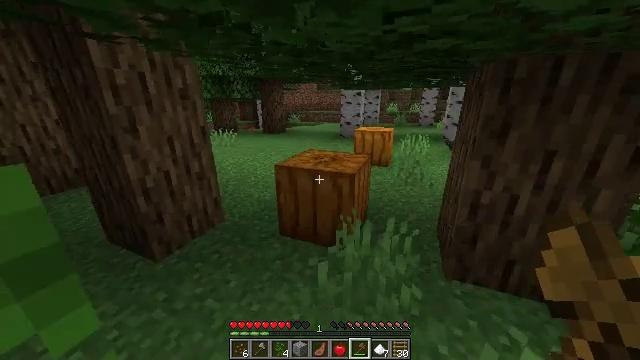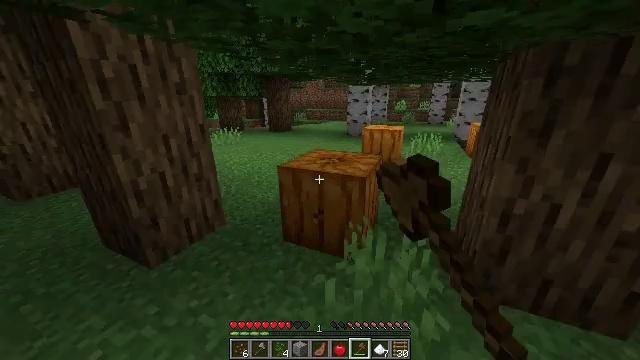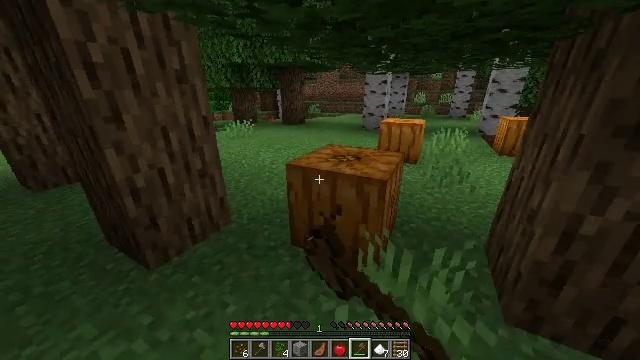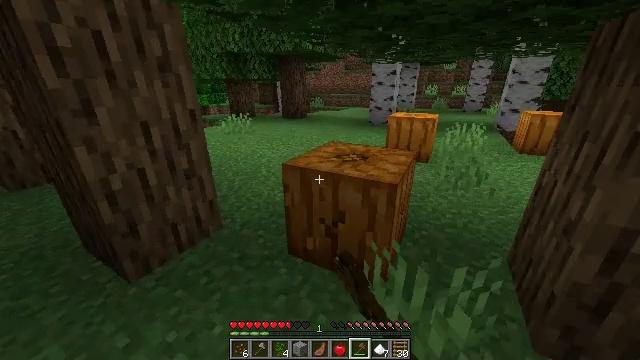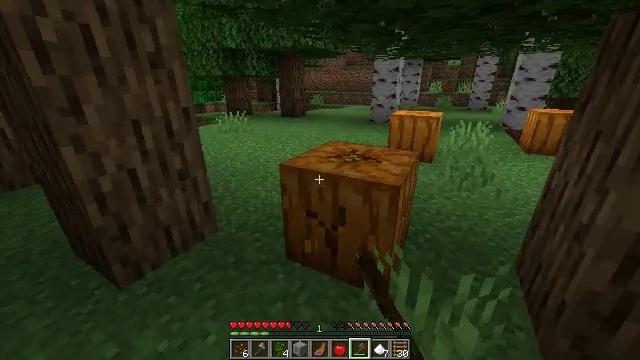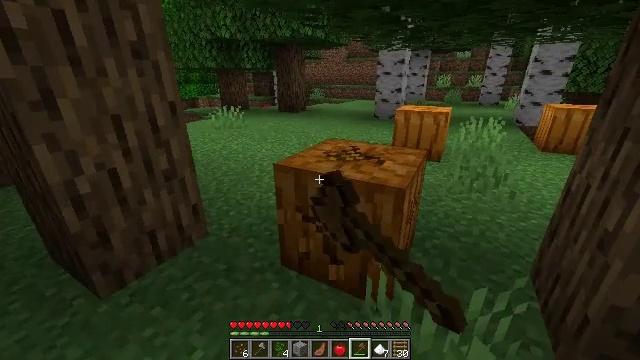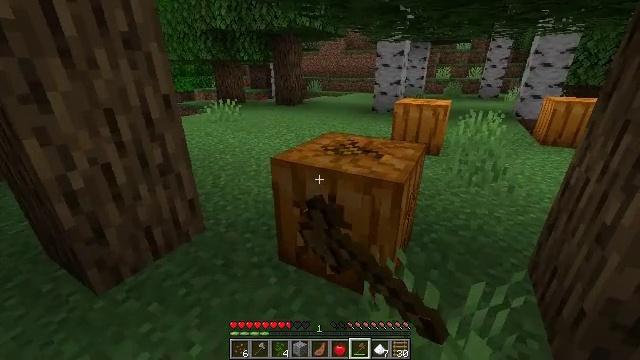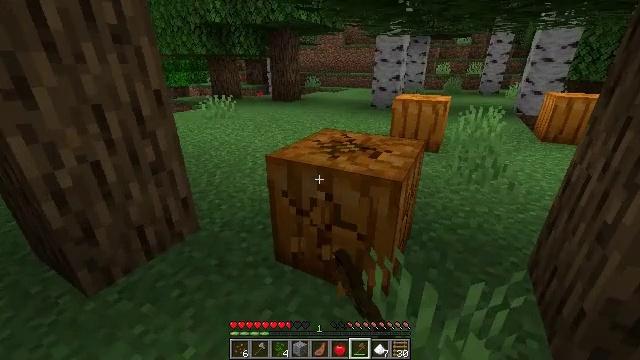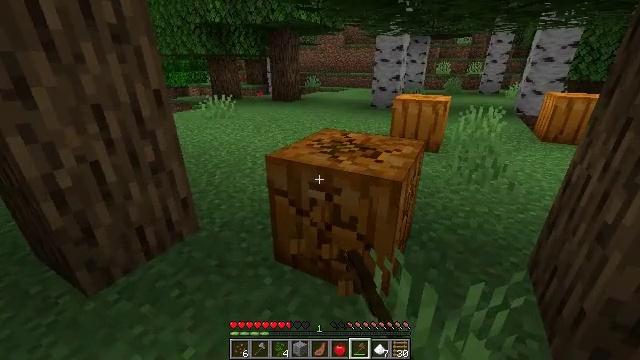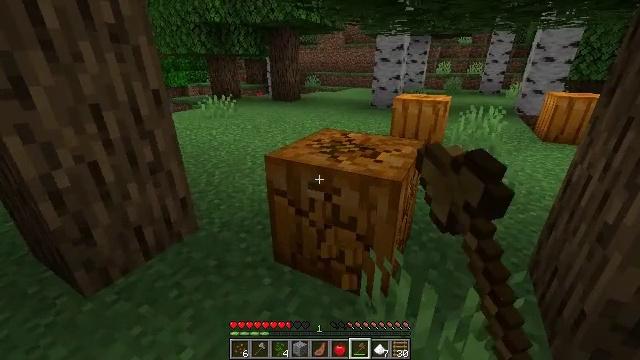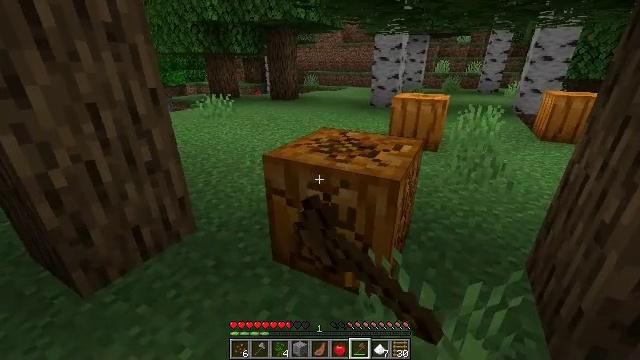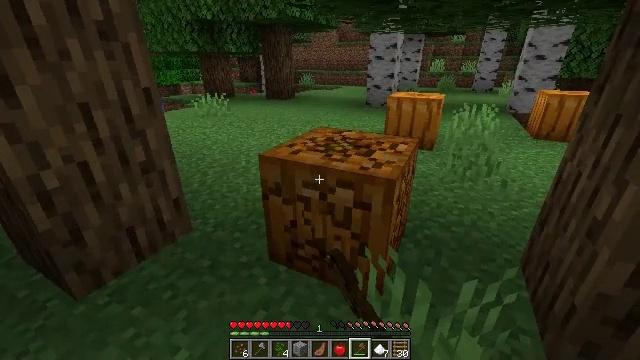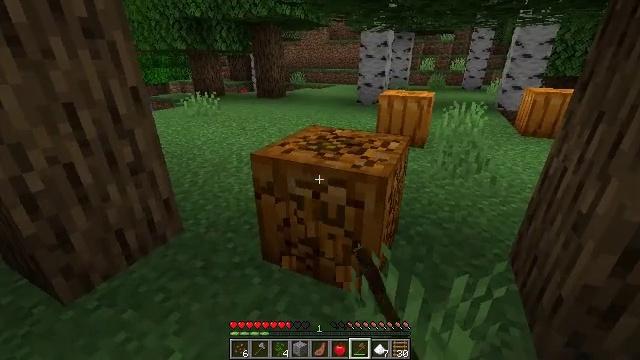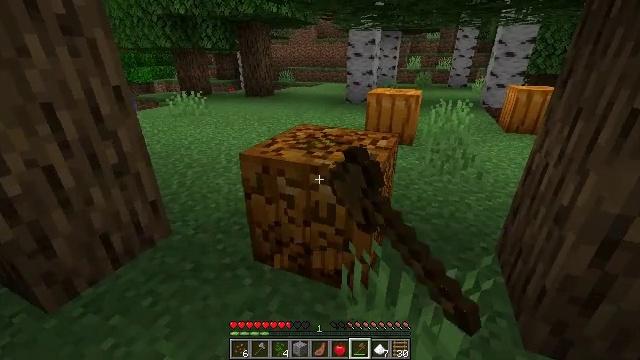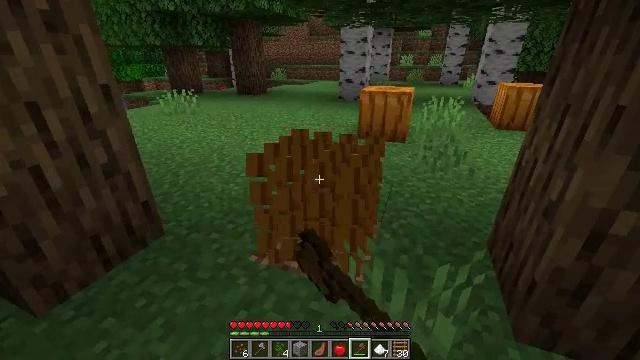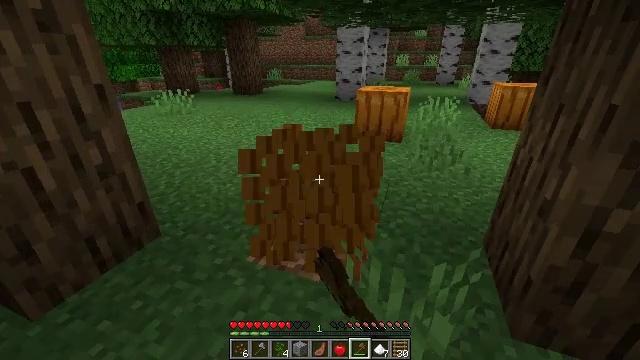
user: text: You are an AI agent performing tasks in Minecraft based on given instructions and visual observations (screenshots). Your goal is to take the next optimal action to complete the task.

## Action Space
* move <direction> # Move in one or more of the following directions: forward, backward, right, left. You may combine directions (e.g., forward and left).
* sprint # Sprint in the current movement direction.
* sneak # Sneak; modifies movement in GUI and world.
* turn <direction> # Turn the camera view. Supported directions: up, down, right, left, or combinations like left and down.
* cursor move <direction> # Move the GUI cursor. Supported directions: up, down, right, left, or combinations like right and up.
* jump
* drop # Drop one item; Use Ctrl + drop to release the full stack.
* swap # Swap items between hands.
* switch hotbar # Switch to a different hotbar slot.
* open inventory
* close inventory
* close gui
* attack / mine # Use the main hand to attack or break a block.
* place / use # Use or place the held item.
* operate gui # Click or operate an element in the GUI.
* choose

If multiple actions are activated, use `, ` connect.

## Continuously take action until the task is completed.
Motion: motion action
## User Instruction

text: Break the pumpkin to collect it.
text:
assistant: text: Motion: move forward, turn left, attack / mine
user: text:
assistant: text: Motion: turn left and down, attack / mine
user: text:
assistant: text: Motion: attack / mine
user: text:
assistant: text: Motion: attack / mine
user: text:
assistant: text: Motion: attack / mine
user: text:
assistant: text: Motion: turn down, attack / mine
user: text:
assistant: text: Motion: attack / mine
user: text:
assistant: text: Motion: attack / mine
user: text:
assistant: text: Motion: attack / mine
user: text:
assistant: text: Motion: attack / mine
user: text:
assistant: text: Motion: attack / mine
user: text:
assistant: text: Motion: turn right, attack / mine
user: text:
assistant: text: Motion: turn right, attack / mine
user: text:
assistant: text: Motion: turn right, attack / mine
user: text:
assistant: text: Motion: attack / mine
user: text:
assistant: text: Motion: attack / mine
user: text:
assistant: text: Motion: attack / mine
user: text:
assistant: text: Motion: attack / mine
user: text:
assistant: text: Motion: attack / mine
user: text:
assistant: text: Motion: attack / mine
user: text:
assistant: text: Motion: move forward, turn right, attack / mine
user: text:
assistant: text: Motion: move forward, turn right
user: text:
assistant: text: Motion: move forward, turn right
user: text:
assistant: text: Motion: move forward, turn right and up
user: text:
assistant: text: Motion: move forward, sprint
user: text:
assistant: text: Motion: move forward, sprint
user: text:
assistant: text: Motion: move forward, sprint
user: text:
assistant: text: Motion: move forward, sprint
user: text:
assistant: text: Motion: move forward
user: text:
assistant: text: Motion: move forward